Question: I have some data that is normally distributed and to which I have fitted a pdf. However, I want to get the probability of the likelihood of a given value from the dataset occurring. From my understanding, this is the area of the bin under the pdf for where the value of x lies. Is there a numpy or scipy.stats function to generate this? I have looked but either Im not seeing it or my lack of understanding is holding me back. So far I have:
'''
import h5py
import numpy as np
from matplotlib import pyplot as plt
import matplotlib.mlab as mlab
import scipy.stats as stats
import numpy
import math
a = 'data.h5'
f = h5py.File(a,'r')
dset = f['/DATA/DATA/']
values = dset[...,0]
'''
I can then generate a histogram of this data and fit a pdf to it:
'''
n, bins, patches = plt.hist(values, 50, normed=1)
mu = np.mean(values)
sigma = np.std(values)
plt.plot(bins, mlab.normpdf(bins, mu, sigma))
plt.show()
'''
And I can retrieve the f(x) for a given value of x (in this case 0.65)
'''
print(stats.norm.pdf(0.65, np.mean(mb1), np.std(mb1)))
'''
Can someone help me generate my probability from this?
I have attached the outputted histogram with pdf.

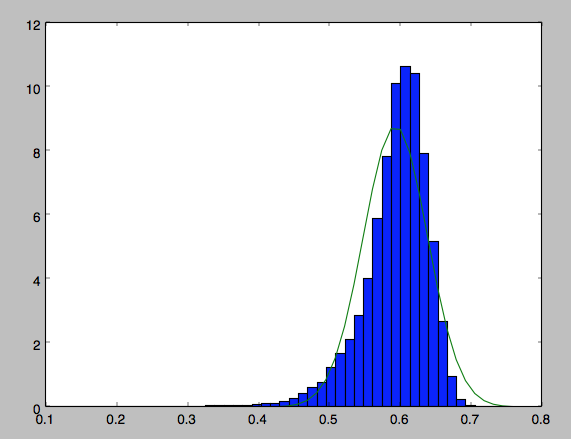
Answer: What you would ideally want to do is integrate over the probability density function in the range of the event you want the probability for. Here's some code:
'''
import numpy as np
import scipy.stats as ss
a = ss.norm.rvs(4, 2, 40)
hist(a, normed=True)
xs = np.linspace(0, 10, 30)
plot(xs, ss.norm.pdf(xs, 4, 2), label='pdf')
plot(xs, ss.norm.cdf(xs, 4, 2), label='cdf')
'''
Which produces a normal distribution centered at the value of 4 with a sigma value of 2. The figure below traces the pdf with the red line and cdf with the purple line. The cdf is simply the integral of the pdf from negative infinity to the value at which it is calculated. Thus to get the integral of the pdf over a range, you simply have to subtract the cdf values at the two end points of the range.

Now you can ask what is the probability of seeing a value between -100 and 4?
'''
print ss.norm.cdf(4, 4, 2) - ss.norm.cdf(-100, 4, 2)
'''
Which will result in the expected answer of '0.5', which corresponds to (pretty much) half of the entire distribution. So in your case, you may be interested in the probability of seeing a value between 0.60 and 0.70:
'''
print ss.norm.cdf(0.70, 4, 2) - ss.norm.cdf(0.60, 4, 2)
'''
Which should result in the small probability of:
'''
0.00490600527511
'''
I should note that the 'probability' of 0.65 itself is meaningless since you have a continuous probability distribution and the exact value of 0.65 is an infinitesimally small part of it so its probability is 0.